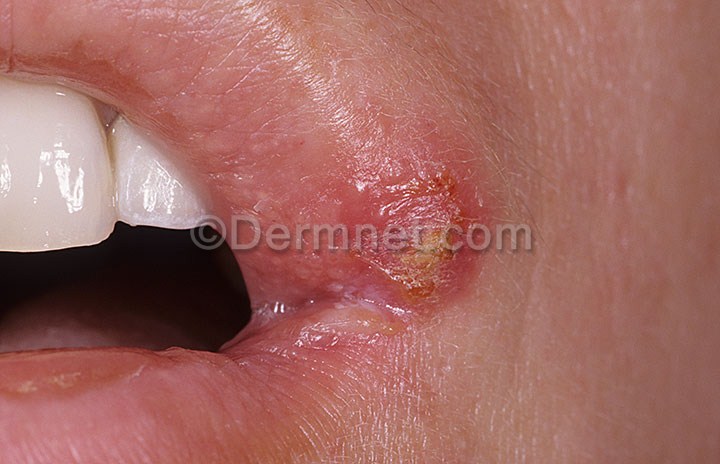
Disease: Warts Molluscum and other Viral Infections